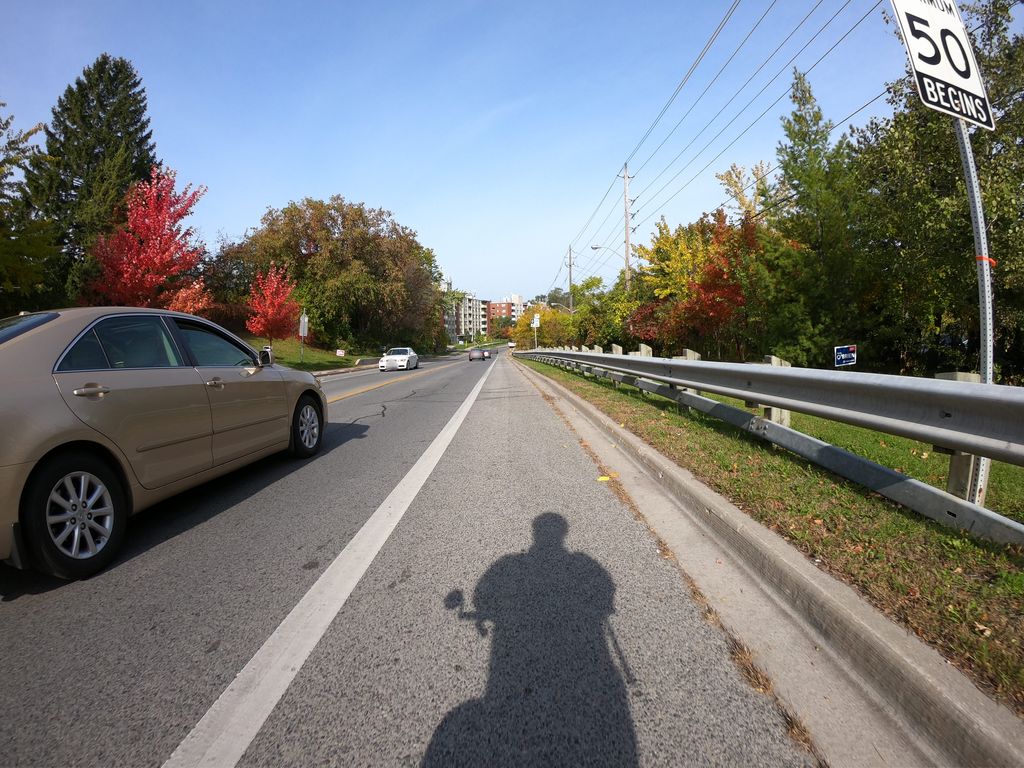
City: toronto